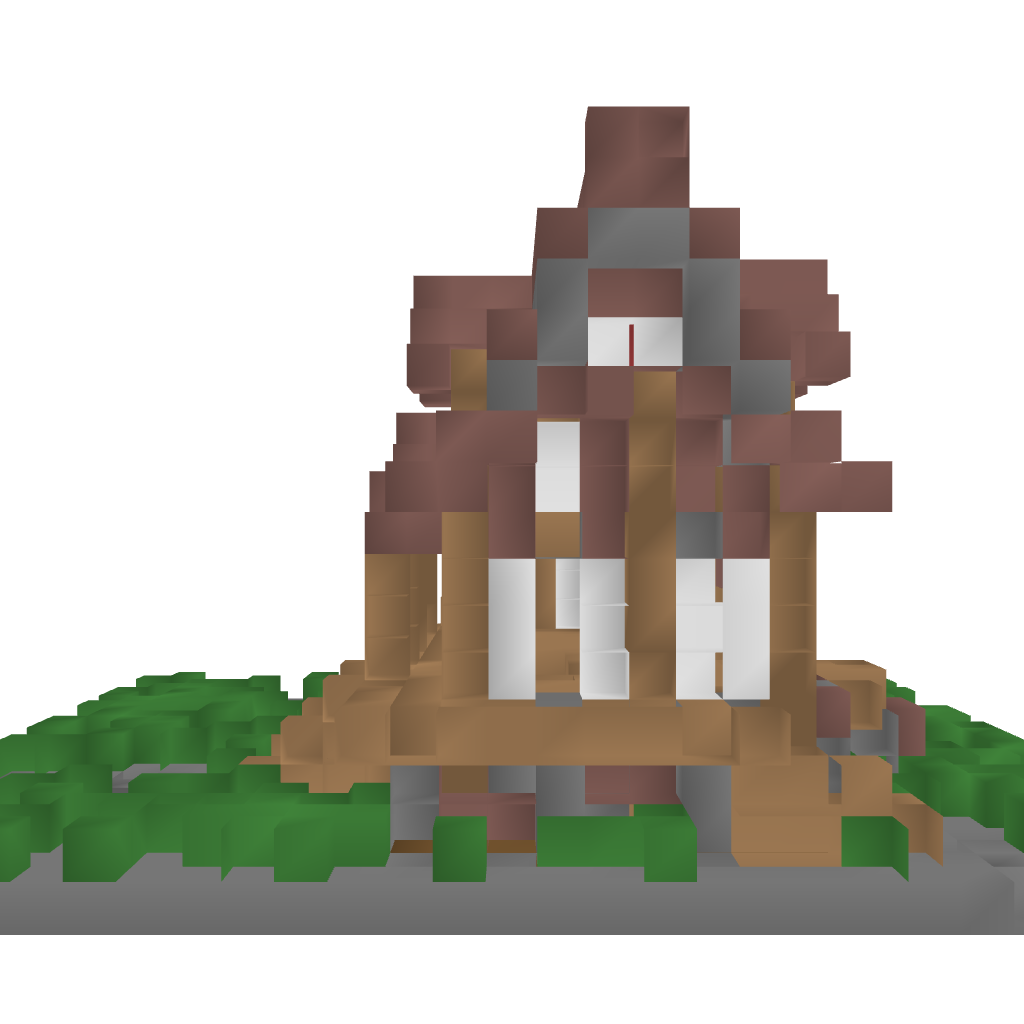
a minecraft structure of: Medieval House #1 by iEdgy good quality